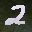
Label: 2